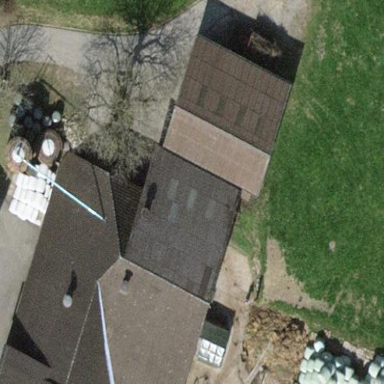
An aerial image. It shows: View of roof of building.